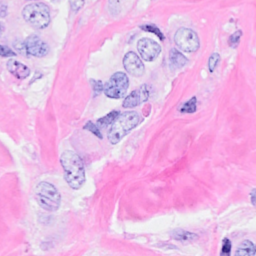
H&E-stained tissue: Breast